Interaction volume radius: 10 \u00c5
Interaction volume height: 20 \u00c5
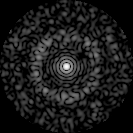
Disorder parameter: 0.8472